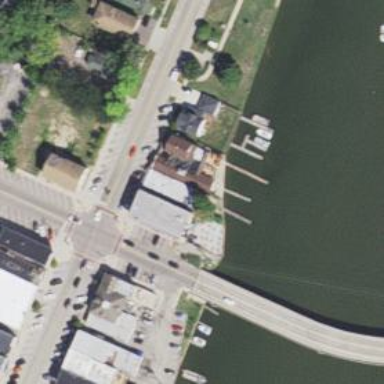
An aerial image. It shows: Man-made pier.